Interaction volume radius: 10 \u00c5
Interaction volume height: 25 \u00c5
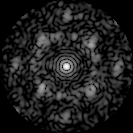
Disorder parameter: 0.6254